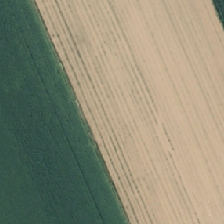
Land cover: shortrotation_cropland